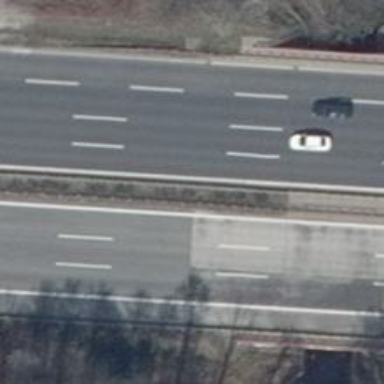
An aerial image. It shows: Concrete bridge located on motorway.